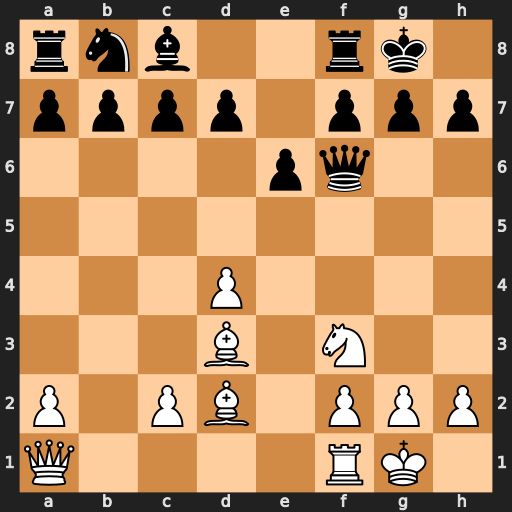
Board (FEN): rnb2rk1/pppp1ppp/4pq2/8/3P4/3B1N2/P1PB1PPP/Q4RK1
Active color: w
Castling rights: -
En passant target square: -
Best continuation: Bg5 Qg6 Bxg6